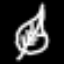
Label: leaf